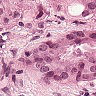
Metastatic tissue present: yes